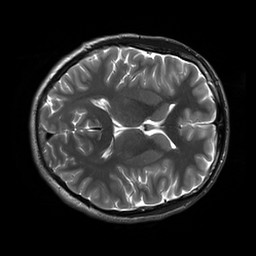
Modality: T2w
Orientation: axial
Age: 24
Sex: male
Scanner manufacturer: siemens
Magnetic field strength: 3 T
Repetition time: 8.53 s
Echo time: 0.091 s